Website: home-depot
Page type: delivery-shipping
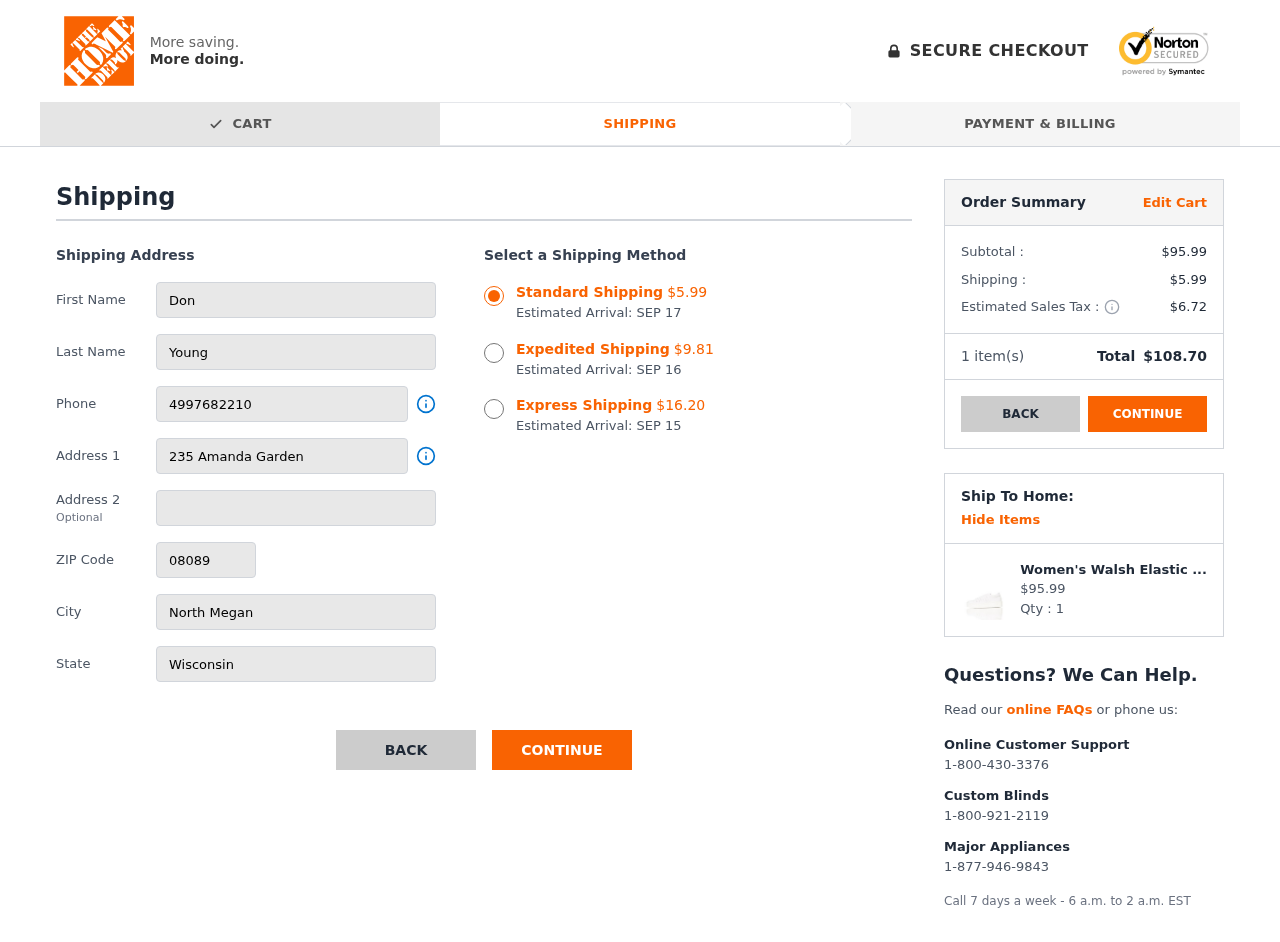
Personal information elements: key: PII_CITY
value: North Megan
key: PII_FIRSTNAME
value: Don
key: PII_LASTNAME
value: Young
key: PII_PHONE
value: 4997682210
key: PII_POSTCODE
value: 08089
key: PII_STATE
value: Wisconsin
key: PII_STREET
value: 235 Amanda Garden
Product elements: key: PRODUCT1_NAME
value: Women's Walsh Elastic Trainer White (White) 8 UK (41 EU)
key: PRODUCT1_PRICE
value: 95.99
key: PRODUCT1_QUANTITY
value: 1
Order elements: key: ORDER_SHIPPING_COST_STANDARD
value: $5.99
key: ORDER_DELIVERY_DATE
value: SEP 17
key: ORDER_SHIPPING_COST_EXPEDITED
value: $9.81
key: ORDER_DELIVERY_DATE_EXPEDITED
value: SEP 16
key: ORDER_SHIPPING_COST_EXPRESS
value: $16.20
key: ORDER_DELIVERY_DATE_EXPRESS
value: SEP 15
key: ORDER_SUBTOTAL
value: $95.99
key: ORDER_SHIPPING_COST
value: $5.99
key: ORDER_TAX
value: $6.72
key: ORDER_NUM_ITEMS
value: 1
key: ORDER_TOTAL
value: $108.70